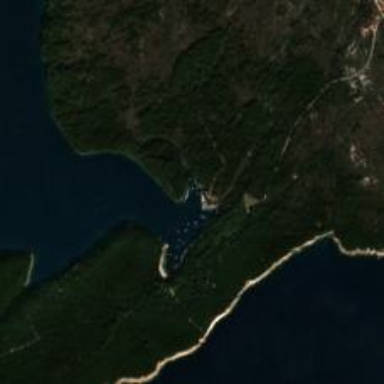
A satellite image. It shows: Beautiful bay in nature.